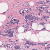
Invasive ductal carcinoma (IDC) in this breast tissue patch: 1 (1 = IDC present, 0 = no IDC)